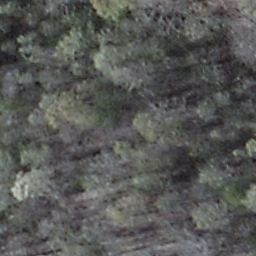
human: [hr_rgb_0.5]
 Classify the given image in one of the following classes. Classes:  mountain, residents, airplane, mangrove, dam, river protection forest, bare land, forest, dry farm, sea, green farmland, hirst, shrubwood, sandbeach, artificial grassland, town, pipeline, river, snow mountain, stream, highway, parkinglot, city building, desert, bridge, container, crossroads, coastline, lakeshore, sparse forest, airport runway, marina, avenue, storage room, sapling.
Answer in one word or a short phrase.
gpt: shrubwood